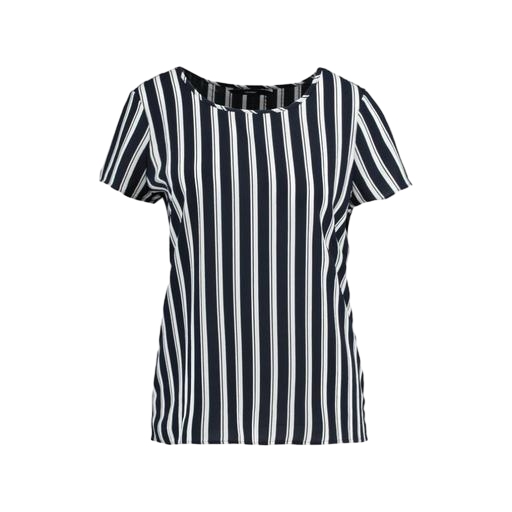
short-sleeve top only macy, only vertical stripes, stripped shirt, white background